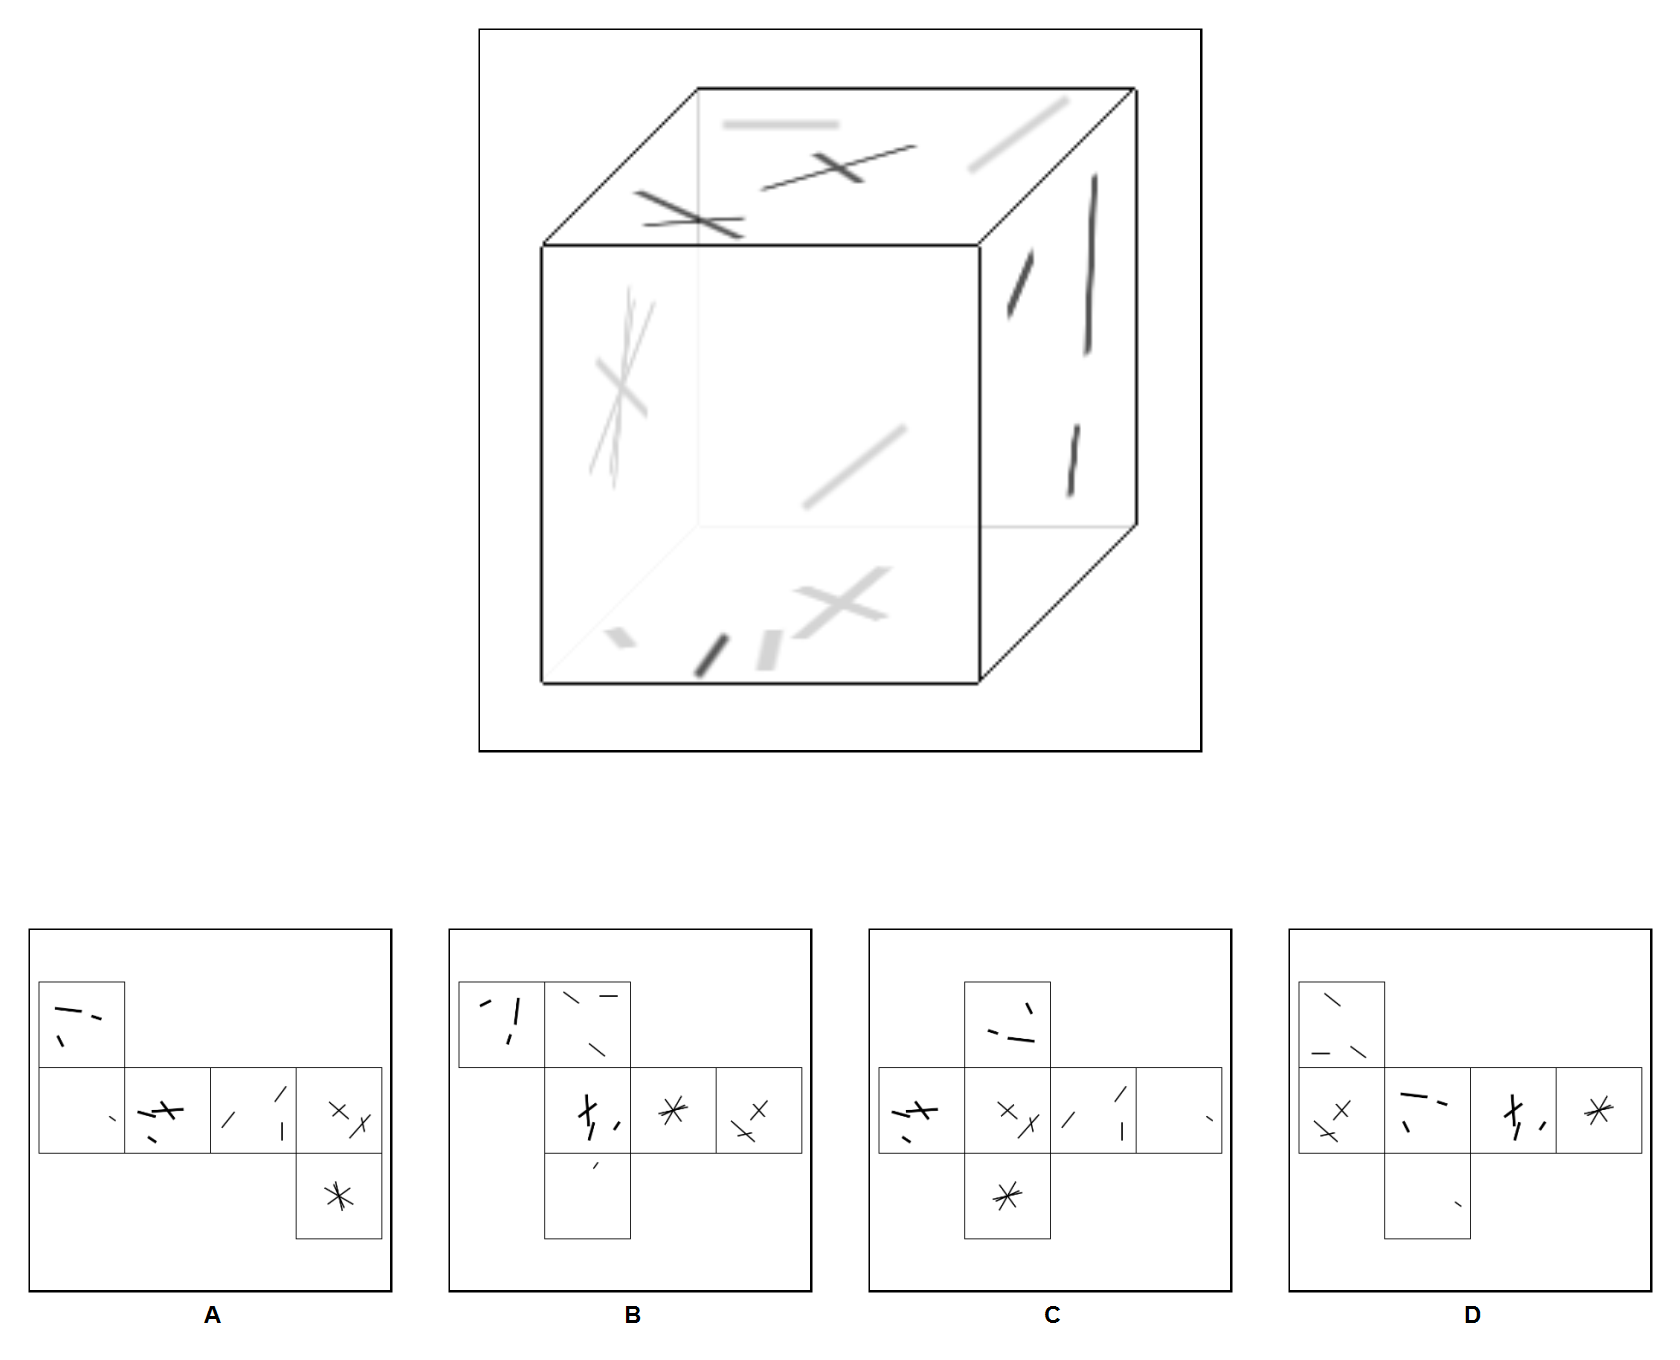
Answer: C